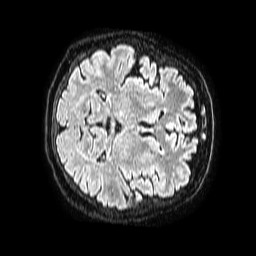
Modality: FLAIR
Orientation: axial
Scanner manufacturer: philips
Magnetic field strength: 1.5 T
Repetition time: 4.8 s
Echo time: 0.3 s